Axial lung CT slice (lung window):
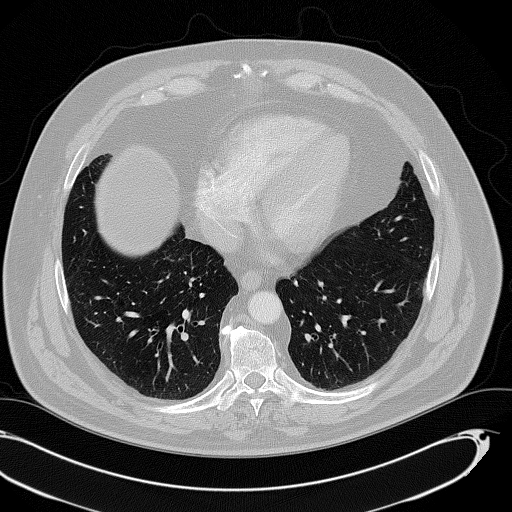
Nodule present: no